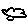
Label: cloud